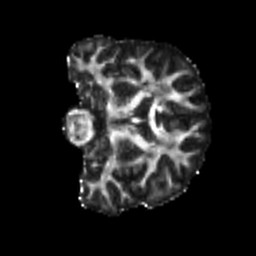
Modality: FA
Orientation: coronal
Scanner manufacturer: siemens
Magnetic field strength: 3 T
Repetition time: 4 s
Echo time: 0.0594 s